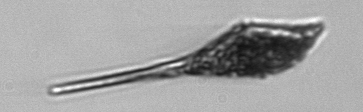
Label: Tripos_lineatus